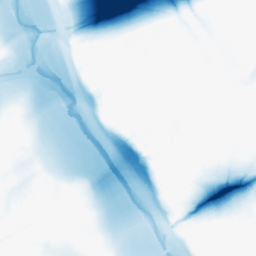
Category: morphological
Decomposition family: morphological
Decomposition parameters: operation: closing
size: 50
Upsampling method: lanczos
Upsampling parameters: scale: 4
Upsampling scale: 4